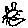
Label: cat